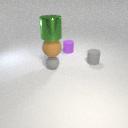
small gray rubber sphere below large green metal cylinder